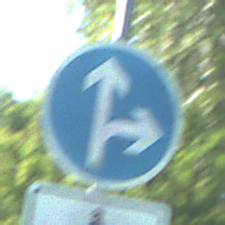
Verkehrszeichen: VorgeschriebeneFahrtrichtungGeradeausOderRechts
Zusatzzeichen unten: EinspurigeFahrzeugeFrei3
Umgebung: Outdoor, Nature
Tageszeit: MorningAfternoon
Wetter: Clear
Licht: Natural
Jahreszeit: NotSpecified
Kontrast: HighContrast